Interaction volume radius: 5 \u00c5
Interaction volume height: 15 \u00c5
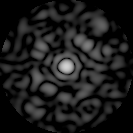
Disorder parameter: 0.8278